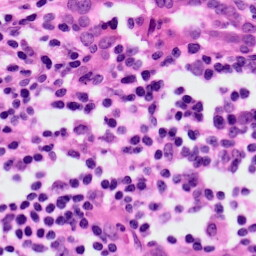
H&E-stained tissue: Lung